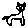
Label: cat